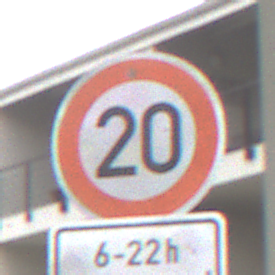
Verkehrszeichen: Geschwindigkeit20
Zusatzzeichen unten: ZeitangabenMitBeschraenkungAufWochentage4
Umgebung: Outdoor, Urban
Tageszeit: Midday
Wetter: Overcast
Licht: Natural
Jahreszeit: NotSpecified
Kontrast: LowContrast